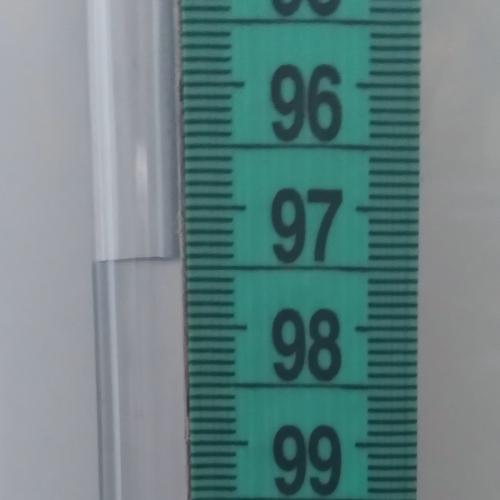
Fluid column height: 97.4 cm